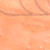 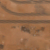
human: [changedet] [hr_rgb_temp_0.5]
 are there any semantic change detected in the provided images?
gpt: A horizontal road was built below the existing one.